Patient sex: M
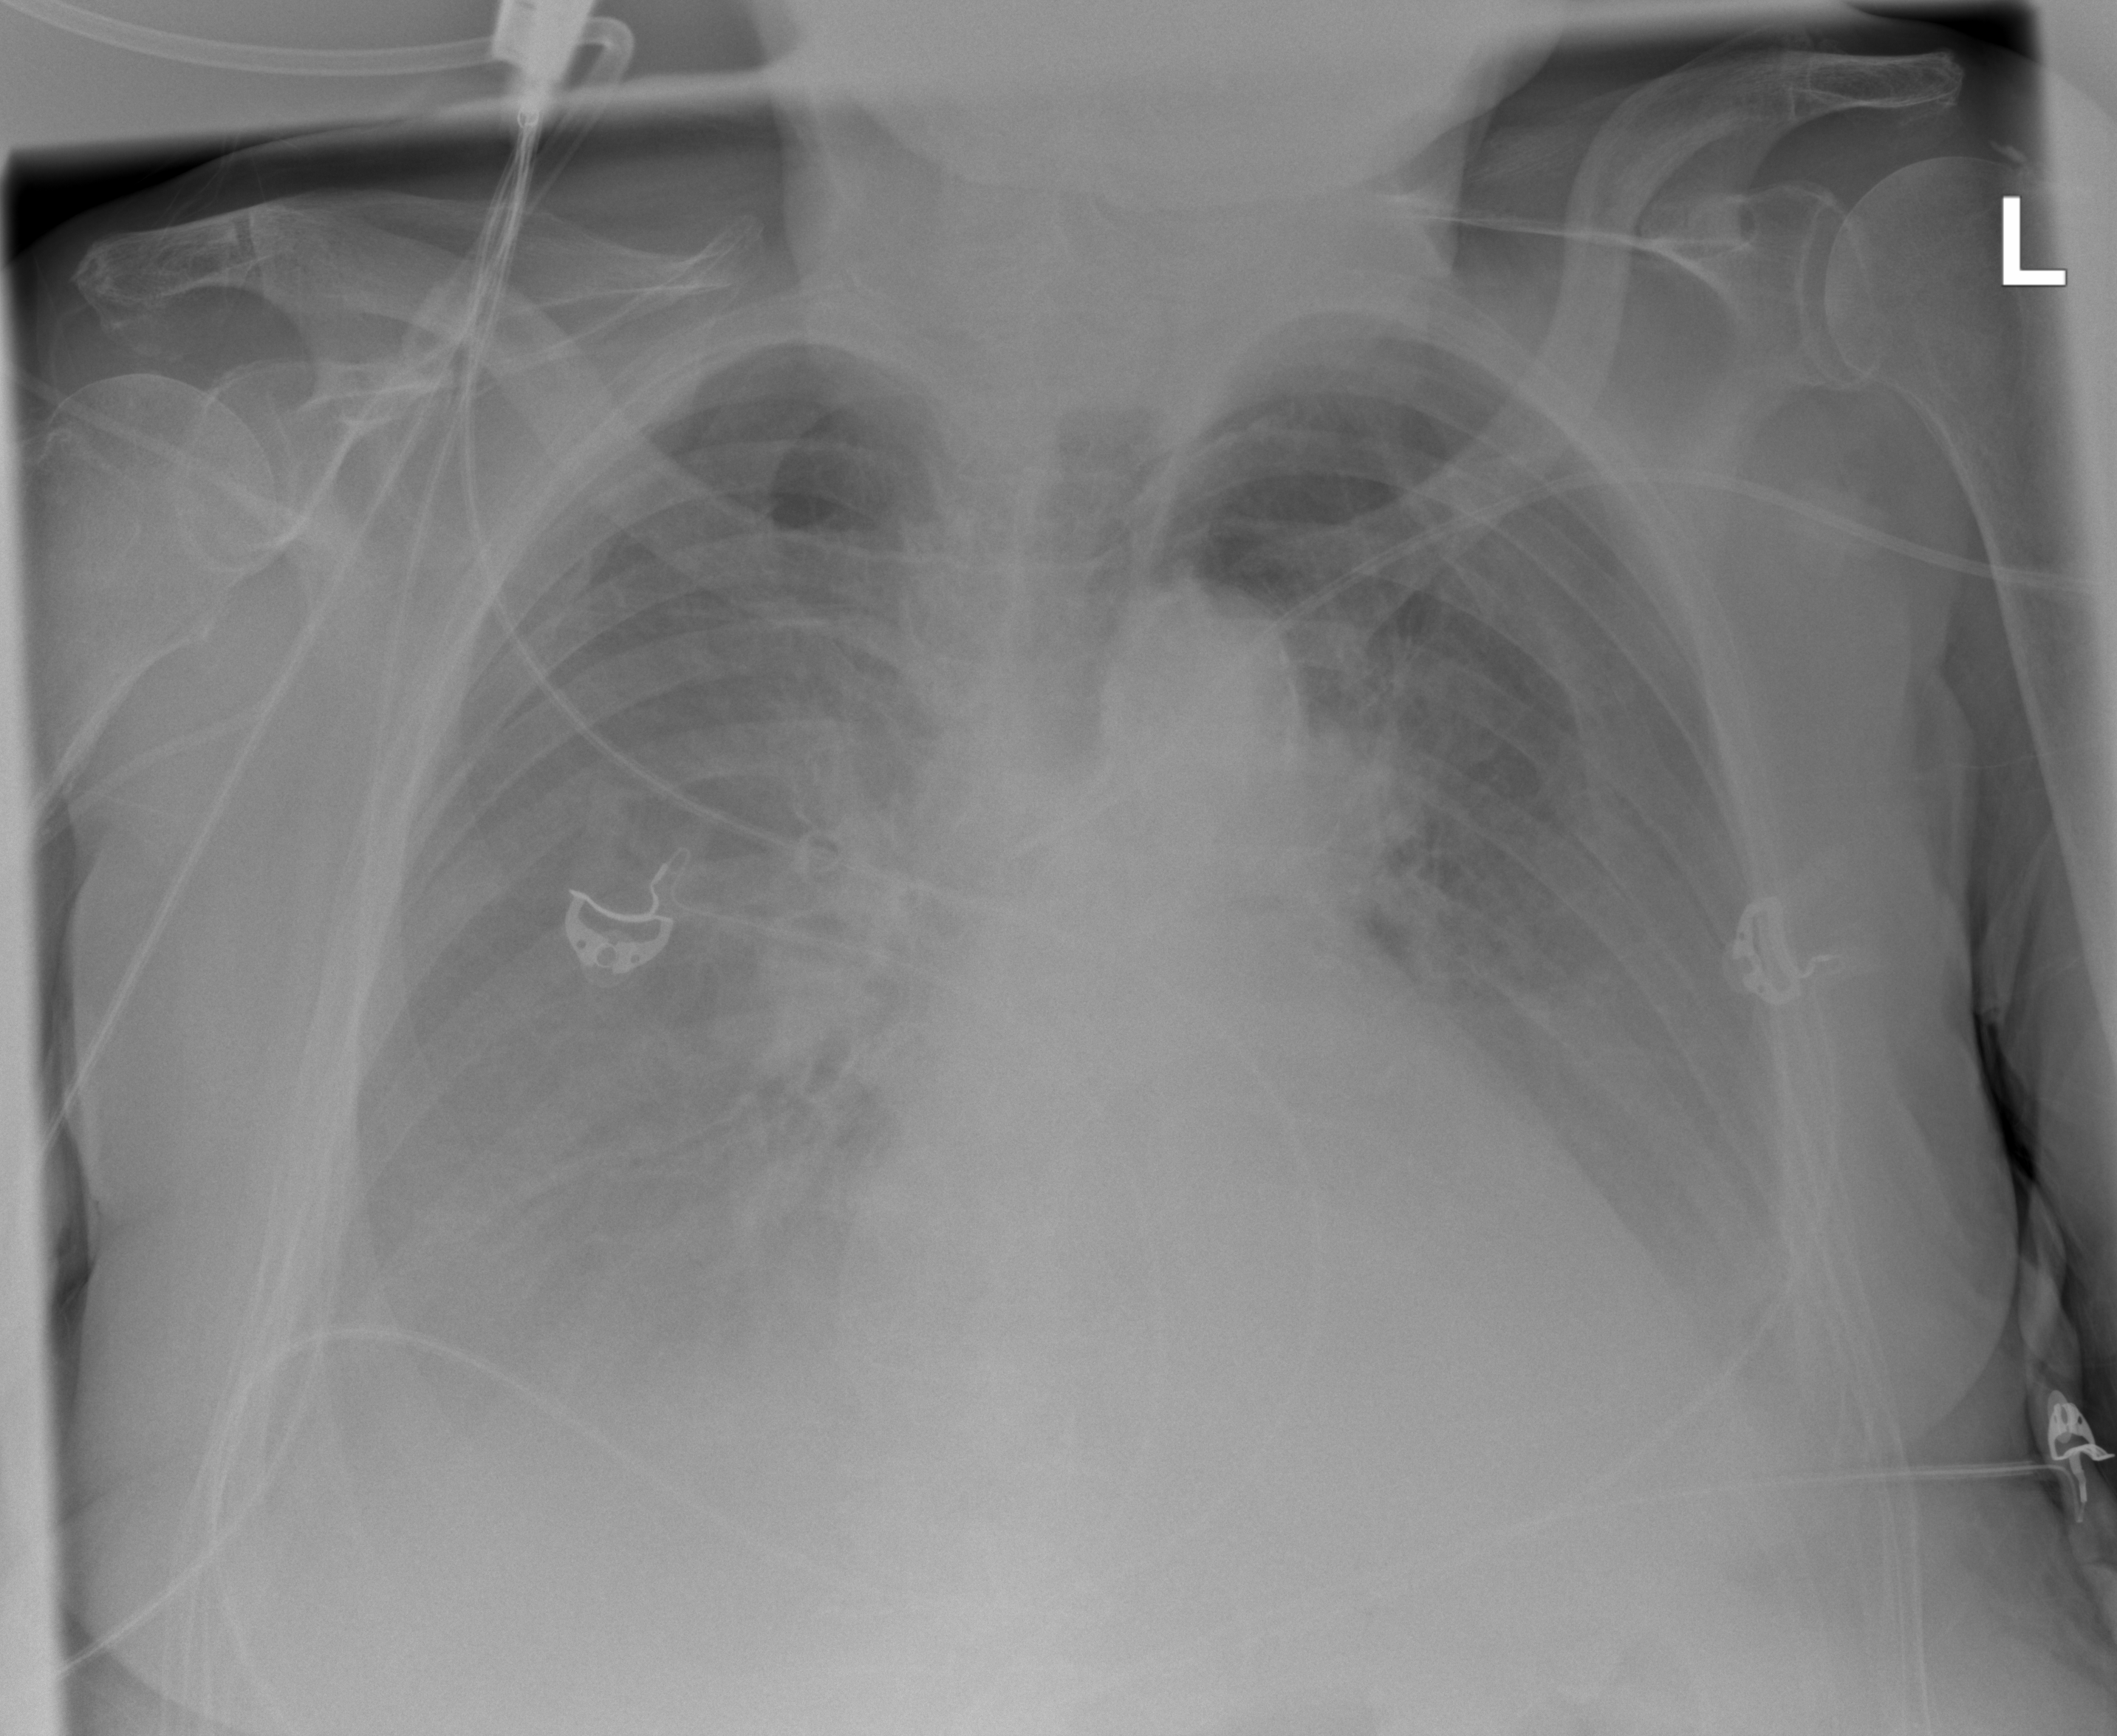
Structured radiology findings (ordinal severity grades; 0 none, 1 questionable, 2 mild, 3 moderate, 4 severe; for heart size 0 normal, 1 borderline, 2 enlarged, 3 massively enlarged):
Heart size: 2
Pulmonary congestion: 3
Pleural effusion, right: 4
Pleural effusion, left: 4
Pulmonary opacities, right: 0
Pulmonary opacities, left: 0
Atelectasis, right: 2
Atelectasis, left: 2